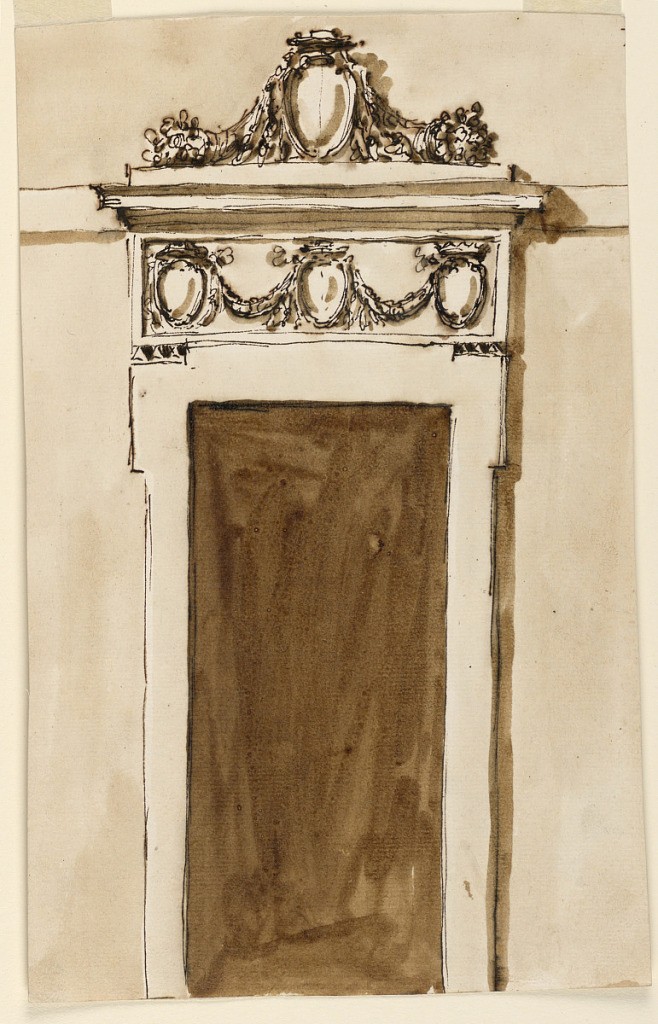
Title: Design for a Doorcase
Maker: Giuseppe Barberi, Italian, 1746–1809
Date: ca. 1790
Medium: Pen and brown ink, brush and brown wash on off-white laid paper, lined
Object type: Drawing
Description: A plain door frame, having on top a frieze with three escutcheons, connected by festoons. Above the frieze is an entablature, upon which stands a prelate's escutcheon between two cornucopias upon a plinth. The central escutcheon in the frieze is also a prelate's one, the one at right has a crown on top, the one at left with a mantling and a hat on top. The wall is colored.